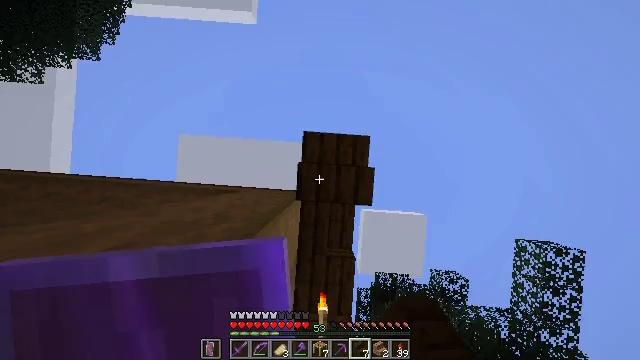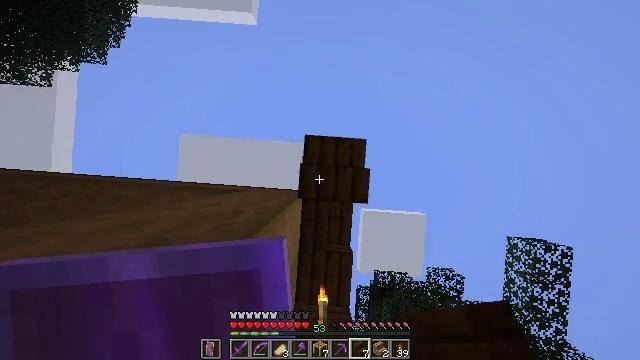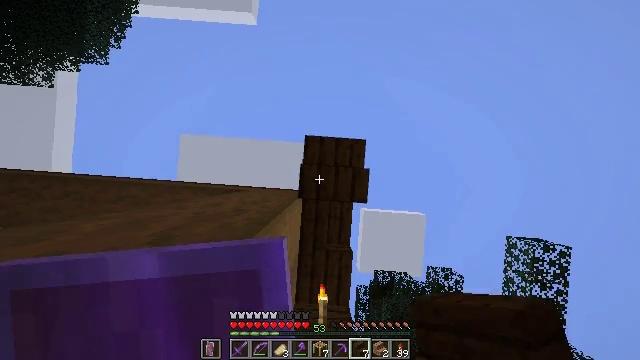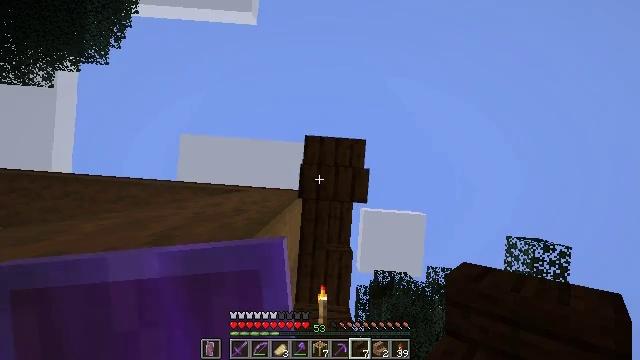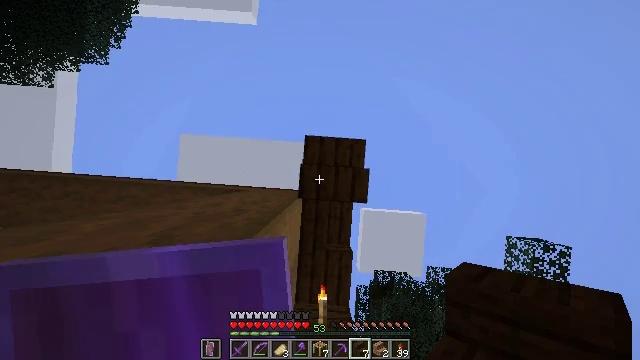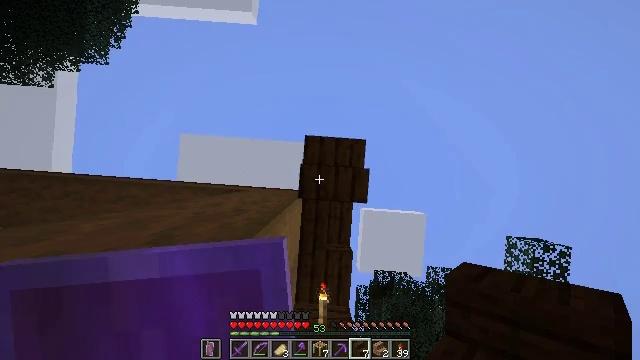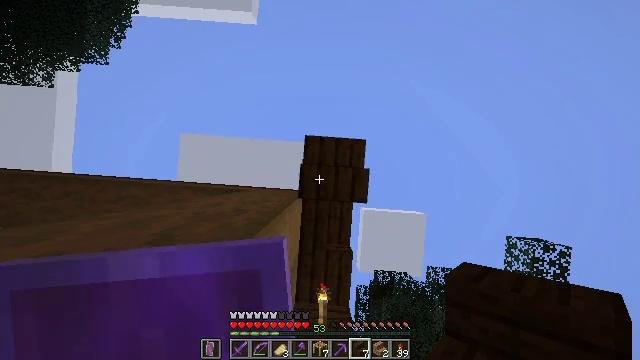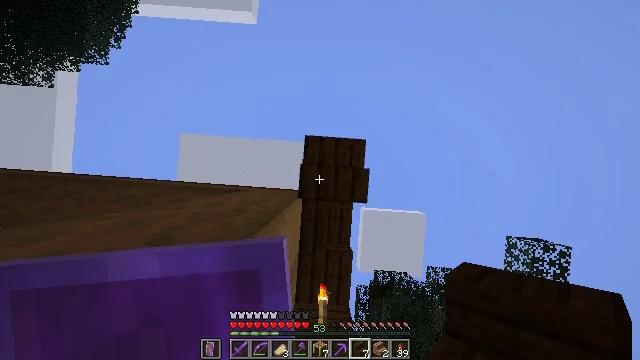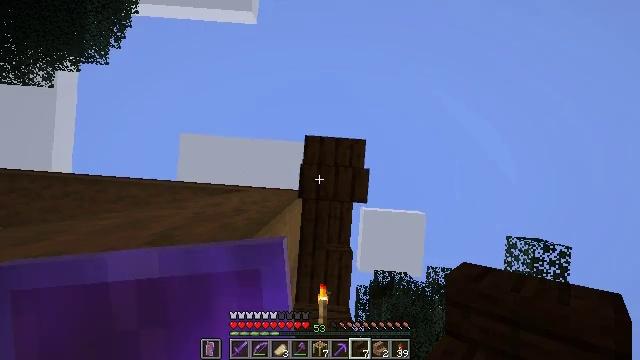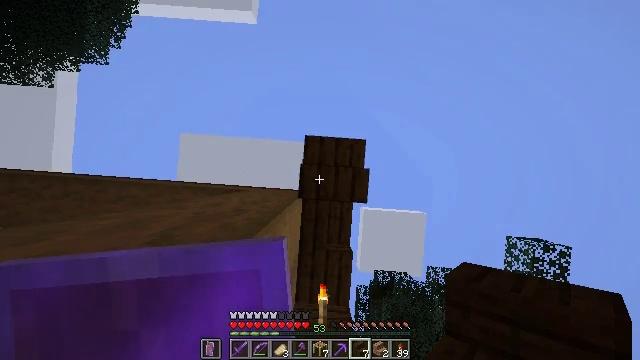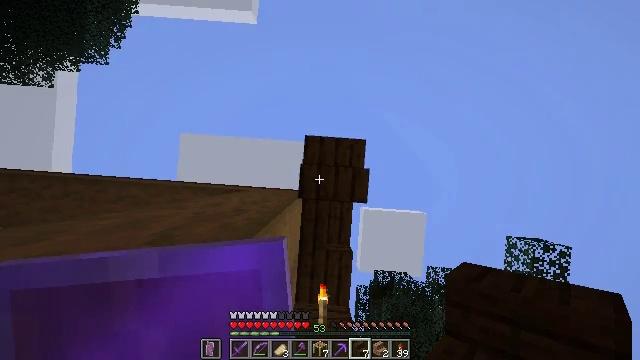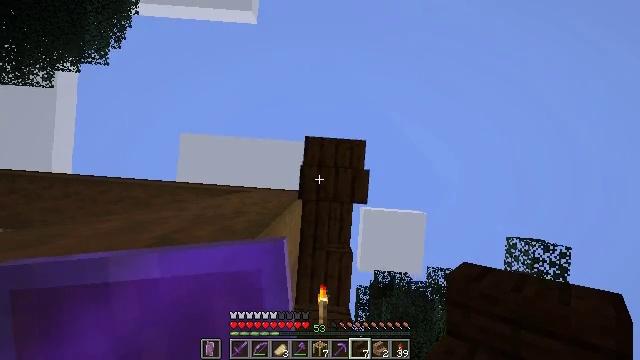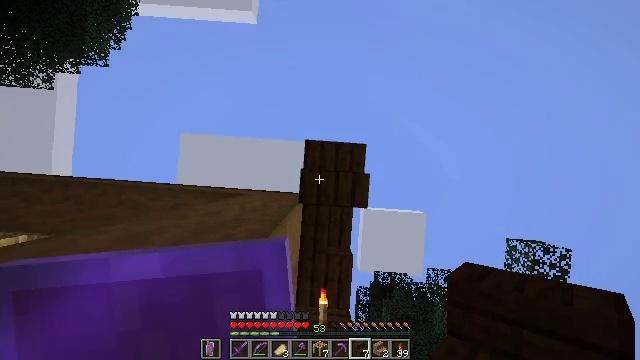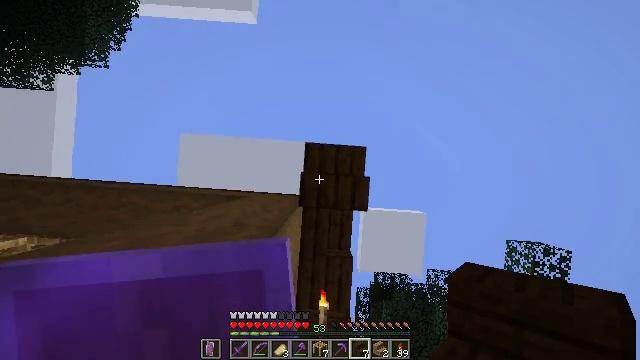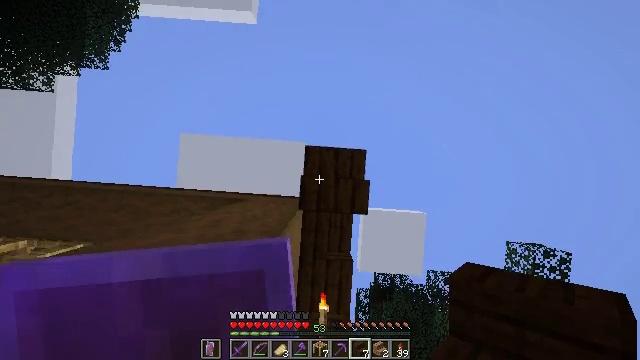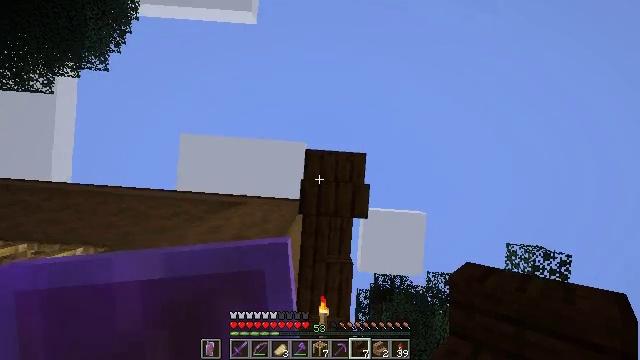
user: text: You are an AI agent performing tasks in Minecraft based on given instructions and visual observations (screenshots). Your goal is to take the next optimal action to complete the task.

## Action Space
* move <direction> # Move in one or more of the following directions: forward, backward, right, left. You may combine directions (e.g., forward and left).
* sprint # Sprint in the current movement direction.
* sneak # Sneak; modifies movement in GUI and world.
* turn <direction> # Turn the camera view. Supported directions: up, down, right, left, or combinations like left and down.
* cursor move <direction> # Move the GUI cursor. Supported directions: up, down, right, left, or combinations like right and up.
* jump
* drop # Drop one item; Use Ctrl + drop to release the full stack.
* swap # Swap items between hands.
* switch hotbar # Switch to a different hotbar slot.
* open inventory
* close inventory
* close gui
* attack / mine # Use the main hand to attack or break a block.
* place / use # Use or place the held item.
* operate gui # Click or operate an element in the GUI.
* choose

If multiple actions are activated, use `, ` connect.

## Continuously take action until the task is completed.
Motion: motion action
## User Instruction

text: Harvest the dark oak stairs for reuse.
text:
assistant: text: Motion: sneak
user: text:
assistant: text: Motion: sneak
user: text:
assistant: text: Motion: sneak
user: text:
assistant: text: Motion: sneak
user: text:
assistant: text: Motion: sneak
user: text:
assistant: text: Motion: sneak
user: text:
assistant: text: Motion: sneak
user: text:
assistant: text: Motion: sneak
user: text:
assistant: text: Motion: sneak
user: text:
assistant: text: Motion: sneak
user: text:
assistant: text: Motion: move back, sneak
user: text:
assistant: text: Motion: move back, sneak
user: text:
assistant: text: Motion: move back, sneak
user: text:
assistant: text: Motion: move back, sneak
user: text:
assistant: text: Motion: move back, sneak
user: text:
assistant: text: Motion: move back, sneak
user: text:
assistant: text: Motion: move back, sneak
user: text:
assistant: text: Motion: move back, sneak
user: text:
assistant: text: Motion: move back, sneak, turn down
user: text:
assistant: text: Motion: move back, sneak, turn down
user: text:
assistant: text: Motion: move back, sneak, turn down
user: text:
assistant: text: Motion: move back, sneak, turn down
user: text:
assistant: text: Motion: move back, sneak
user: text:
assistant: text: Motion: move back, sneak
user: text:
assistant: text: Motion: move back, sneak
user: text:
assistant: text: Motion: sneak
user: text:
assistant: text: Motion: sneak
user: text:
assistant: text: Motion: move forward, sneak
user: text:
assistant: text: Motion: move forward, sneak
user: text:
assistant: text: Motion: move forward, sneak